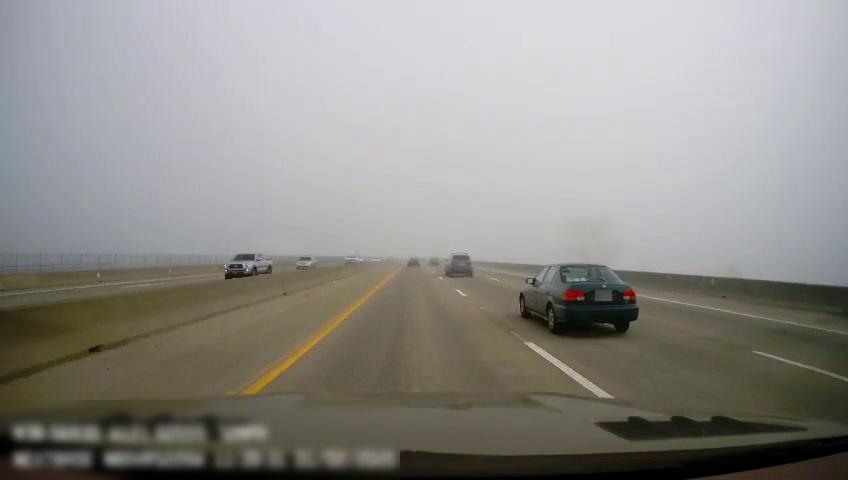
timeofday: Day
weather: Cloudy
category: Drivable Space
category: Drivable Space
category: Vehicles | Truck
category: Vehicles | Car
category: Vehicles | Truck
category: Vehicles | Car
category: Vehicles | SUV
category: Vehicles | Car
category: Vehicles | Car
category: Lanes | Current Lane
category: Lanes | Current Lane
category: Lanes | Alternate Lane
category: Lanes | Alternate Lane
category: Lanes | Alternate Lane
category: Lanes | Opposite Lane
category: Lanes | Opposite Lane